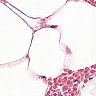
Metastatic tissue present: no